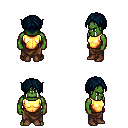
a pixel art fantasy rpg character, male body template, orc, green skin, gold chest armor, robe skirt, raven parted hairstyle, brown shoes, four views (front, back, left, right), 2x2 character sprite sheet, small pixel art, hard edges, no anti-aliasing